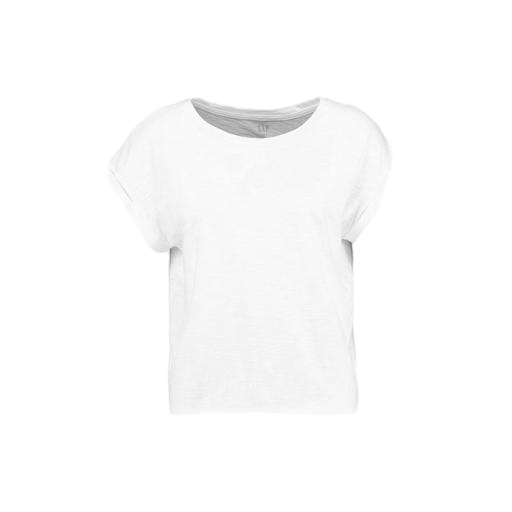
white petite t-shirt only macy, only white t-shirt, white petite boat-neck t-shirt only macy, white background